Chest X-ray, PA view. Patient: 53 years old, sex F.
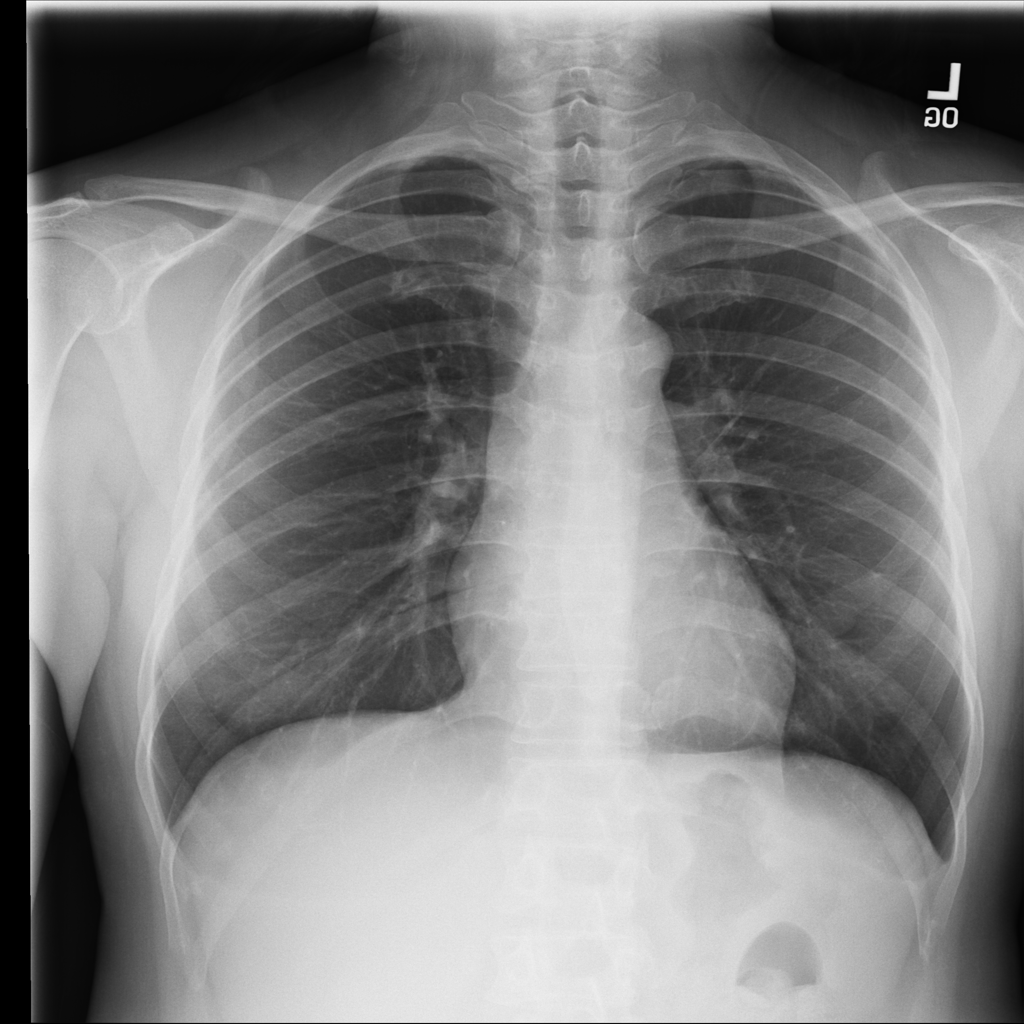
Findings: No Finding